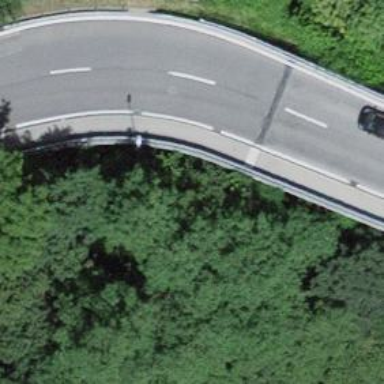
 running over tertiary road. The bridge has beam structure and sidewalk on the left side."